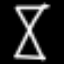
Label: hourglass